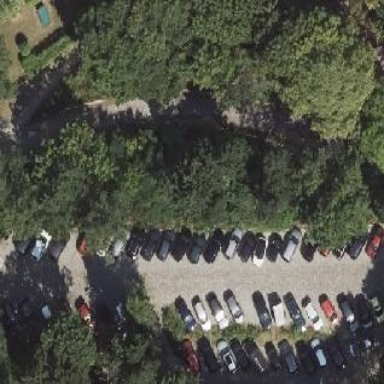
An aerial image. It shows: Parking area with surface.